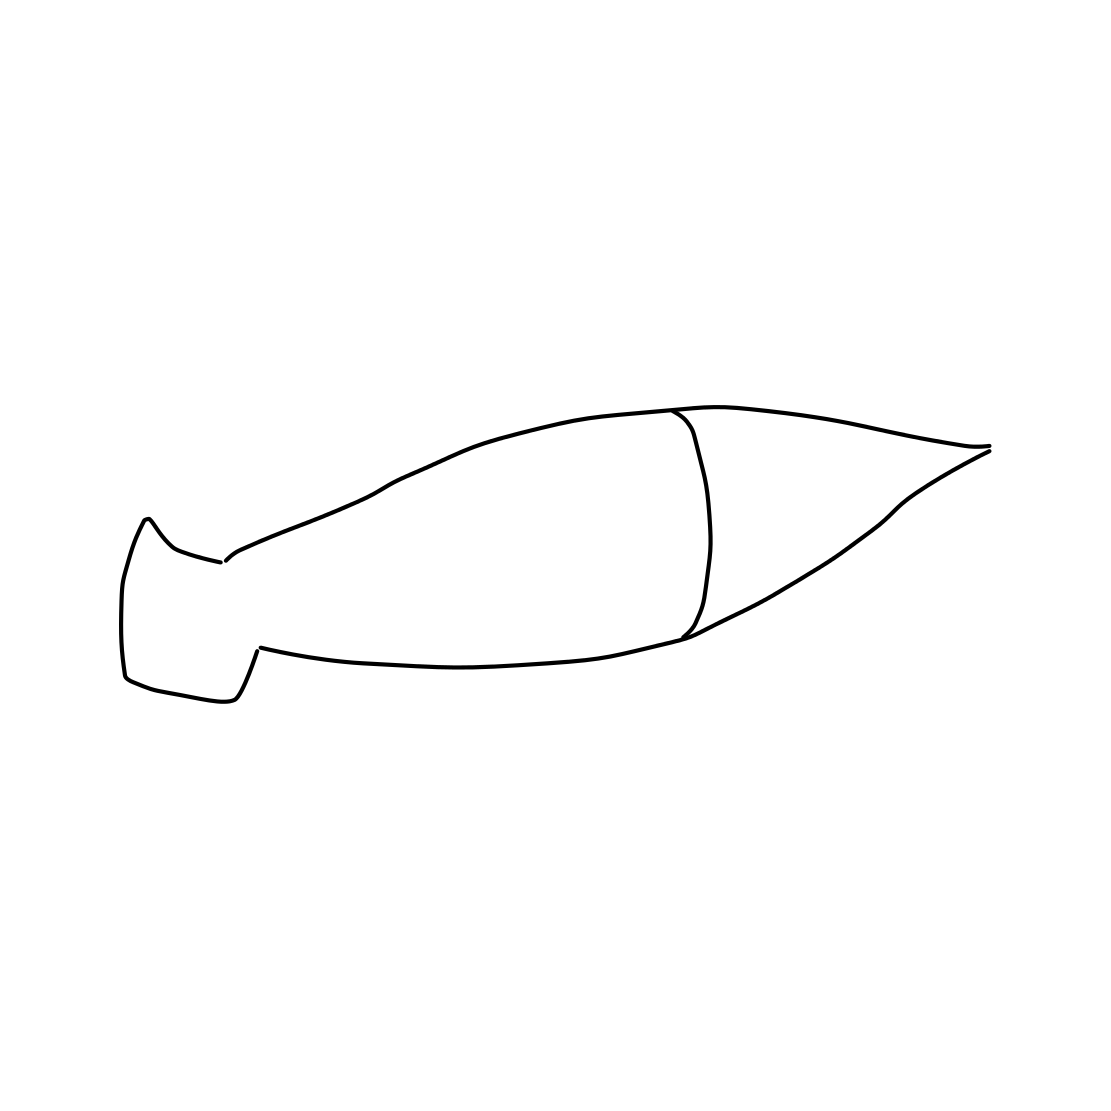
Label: blimp